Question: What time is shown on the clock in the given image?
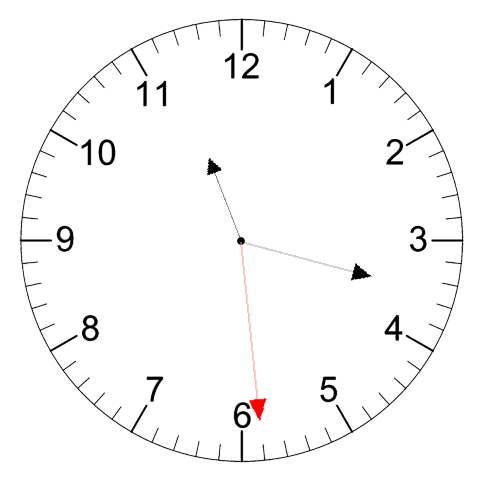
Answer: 11:17:29